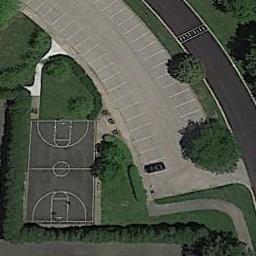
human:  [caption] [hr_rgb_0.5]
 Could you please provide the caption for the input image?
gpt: A basketball court surrounded by the green belt next to a parking lot .

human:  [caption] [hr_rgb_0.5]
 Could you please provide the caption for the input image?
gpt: A car was parked by the side of the road beside the basketball court .

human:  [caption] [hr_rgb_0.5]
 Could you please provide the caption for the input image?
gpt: There is a basketball court next to a parking lot with a road pass by .

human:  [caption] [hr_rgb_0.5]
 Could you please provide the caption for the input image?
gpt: Next to the basketball court is a parking lot and a curve road .

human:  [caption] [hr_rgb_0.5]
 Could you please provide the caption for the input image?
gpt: The parking lot is next to the basketball court .